Field crop: maize
Growth stage: 1
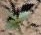
Species: datura